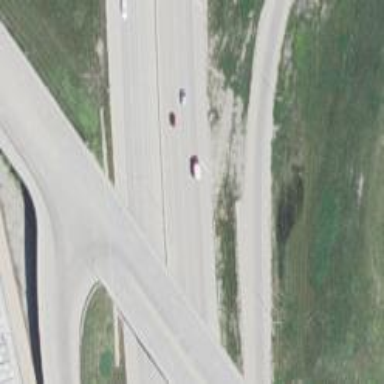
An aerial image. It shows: This image shows trunk highway that functions as expressway.